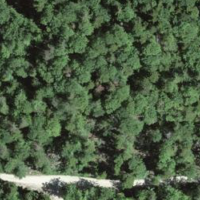
EUNIS habitat code: 41
Species observed at this site:
Cardamine heptaphylla